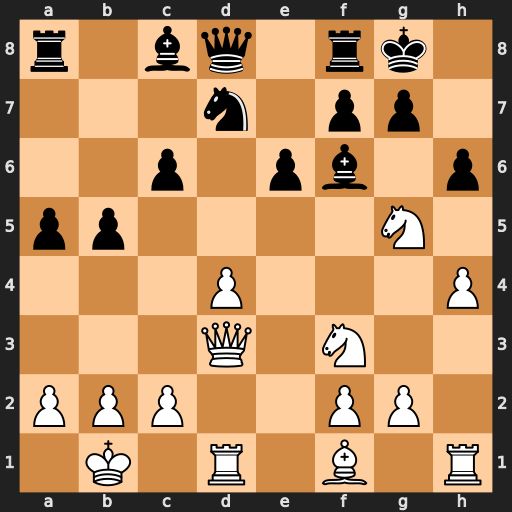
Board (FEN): r1bq1rk1/3n1pp1/2p1pb1p/pp4N1/3P3P/3Q1N2/PPP2PP1/1K1R1B1R
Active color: w
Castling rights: -
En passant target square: -
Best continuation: Qh7#